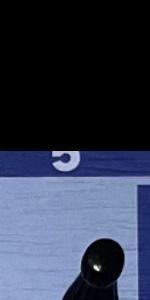
Label: Empty